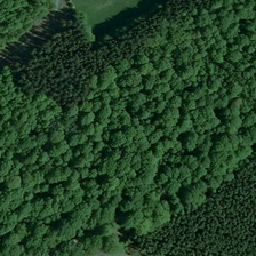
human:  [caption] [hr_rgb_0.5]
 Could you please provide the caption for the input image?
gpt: Emerald trees stand thick on the dark green shrubs.

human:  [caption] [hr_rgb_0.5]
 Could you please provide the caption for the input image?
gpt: emerald trees are densely planted over the dark green bushes.

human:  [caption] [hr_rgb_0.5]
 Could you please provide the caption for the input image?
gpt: Emerald trees stand on dense green shrubs.

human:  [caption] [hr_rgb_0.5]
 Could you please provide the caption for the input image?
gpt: it is a block of taller light green trees separating the shorter ones and a lawn .

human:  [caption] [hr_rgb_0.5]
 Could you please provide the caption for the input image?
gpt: The green trees are in the green bush